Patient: sex M, age 76
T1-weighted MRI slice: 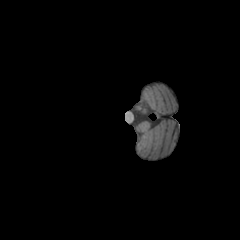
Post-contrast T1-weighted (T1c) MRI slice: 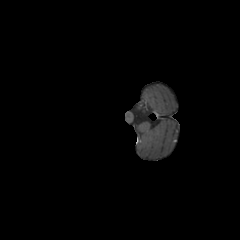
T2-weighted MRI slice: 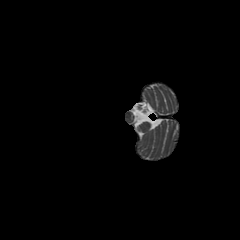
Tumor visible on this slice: no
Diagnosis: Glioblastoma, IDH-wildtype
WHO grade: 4